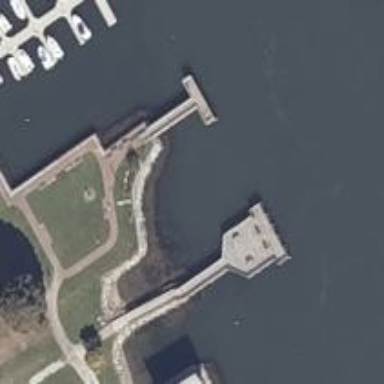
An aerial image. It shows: Man-made pier.